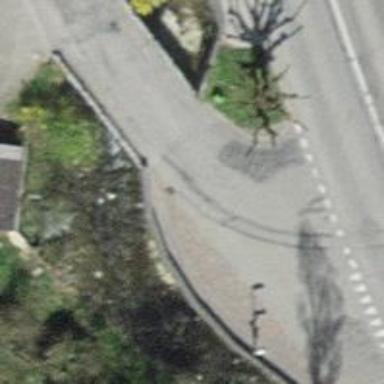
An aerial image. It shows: Unclassified asphalt road with no sidewalk.